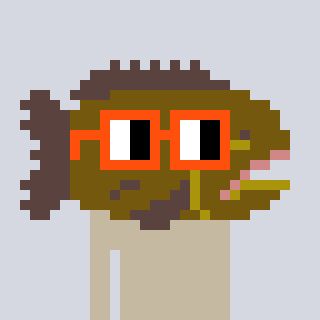
a pixel art character with square orange glasses, a grouper-shaped head and a yellow-colored body on a cool background